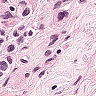
Metastatic tissue present: yes